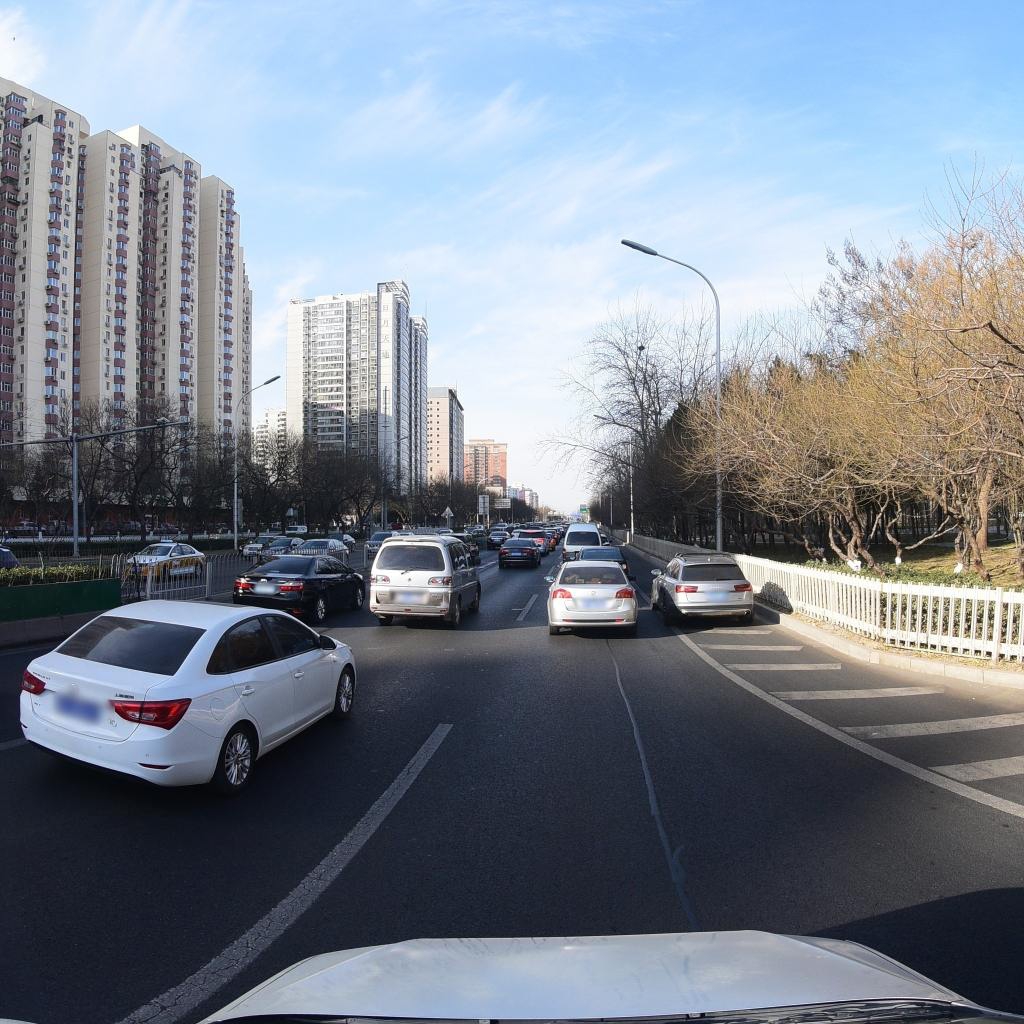
Region: Fengtai
Road damage annotations: longitudinal patch